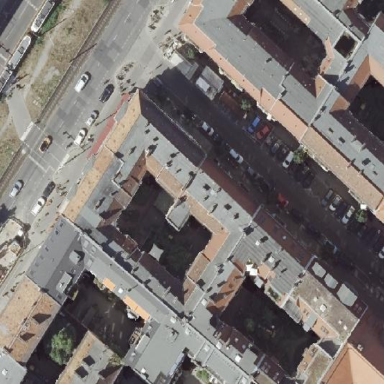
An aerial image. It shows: Residential building with double saltbox roof shape.